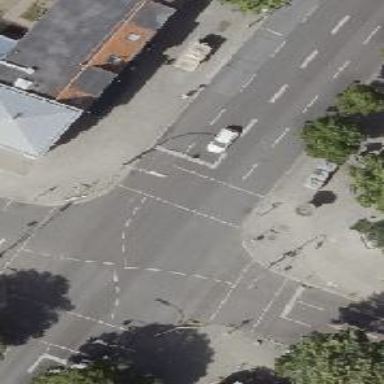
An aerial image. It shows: Road with traffic signals for signaling.